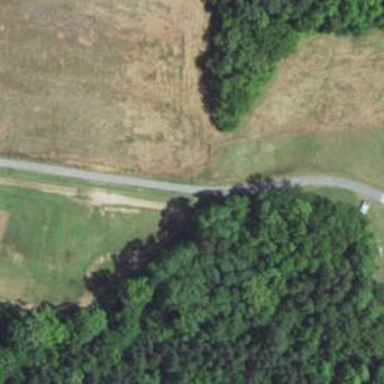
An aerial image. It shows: Driveway.